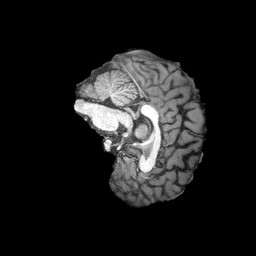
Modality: T1w
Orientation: sagittal
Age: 21
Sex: female